Question: I have made something like a drag-and-drop element with JS.
'''
function Draggable(elm) {
this.d = elm;
this.style.position = "absolute";
elm.onselectstart = elm.ondragstart = function() { return false; }
elm.addEventListener('mousedown', this._start.bindAsEventListener(this), false);
}
Draggable.prototype._start = function (event) {
this.deltaX = event.clientX;
this.deltaY = event.clientY;
if (!this.dm) {
this.dm = document.createElement("div");
this.dm.setAttribute("class", "dragger");
this.dm.onmousemove = this._move.bindAsEventListener(this);
this.dm.onmouseup = this._stop.bindAsEventListener(this);
this.dm.onselectstart = RetFalse;
this.dm.ondragstart = RetFalse;
}
document.body.appendChild(this.dm);
this.lastX = this.lastY = 0;
this.ondragstart();
return false;
}
Draggable.prototype._move = function (event) {
var newx = (event.clientX - this.deltaX);
var newy = (event.clientY - this.deltaY);
if (newx < this.x0) newx = this.x0;
if (newx > this.x1) newx = this.x1;
if (newy < this.y0) newy = this.y0;
if (newy > this.y1) newy = this.y1;
this.d.style.left = newx + "px";
this.d.style.top = newy + "px";
if (window.getSelection) window.getSelection().removeAllRanges(); else document.selection.empty();
return false;
}
Draggable.prototype._stop = function (event) {
document.body.removeChild(this.dm);
return false;
}
'''
The "dragger" is transparent DIV that fills the whole page, to prevent the dragged target from losing capture when mouse moves too fast. (If I could capture the mouse, I would need it.)
'''
.dragger {
cursor:move;
position:absolute;
width:100%;height:100%;
left:0px;top:0px;
margin:0px;padding:0px;
z-index:32767;
background: transparent;
user-select: none;
-webkit-user-select: none;
-moz-user-select: none;
}
'''
However, if I:
1. Press left mouse button on the draggable element
2. Drag it outside the client area (outside the brower window)
3. Release mouse button
The element will lose the capture, so that if I move the cursor back,
without having receive a mouse-up event, the element follows the cursor everywhere.
(until you click to make a mouse-up again.)
Just now, I saw it perfectly done on this website: (www.box.net)

Even if you release mouse button outside the browser window, the blue selecting box can still resize when the cursor moves, and disappear when button is released.
But I cannot receive any mousemove or mouseup when cursor is outside.
What API can I use to capture the mouse?
As you can see, I'm using Chrome Browser.
It is said that there's no API like HTMLElement.setCapture in non-IE browser.
This page uses jQuery, but what does jQuery use?
What is the raw javascript Code to do that?
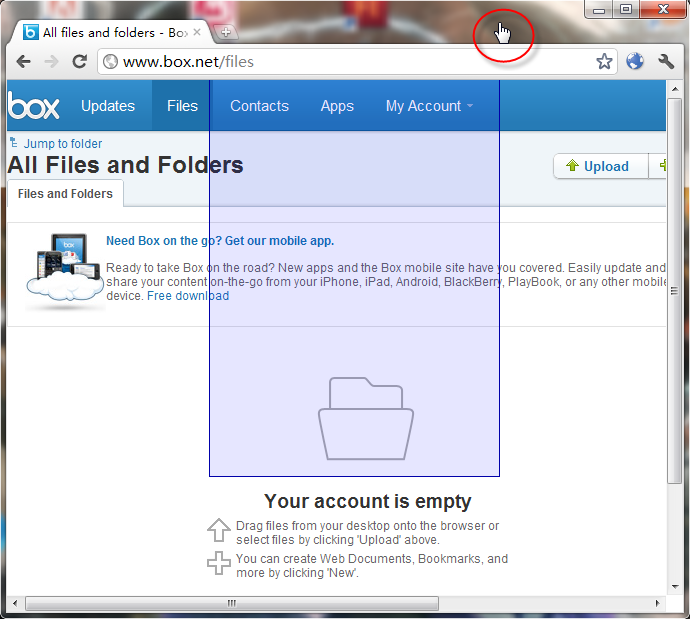
Answer: Instead of creating a big, transparent element ('dm'), bind your mouse events to 'window'.
It gets mouse events everywhere on the page; during dragging you'll keep getting 'mousemove' events even if the cursor goes outside the window, as well as a 'mouseup' if you release the mouse button outside the window.
P.S. If you call '.preventDefault()' on the 'mousedown' event, the browser won't select any text and you won't have to clear the selection on 'mousemove'.